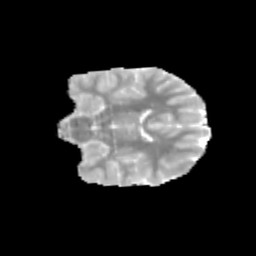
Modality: MD
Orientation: coronal
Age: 11
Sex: male
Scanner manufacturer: siemens
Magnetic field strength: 3 T
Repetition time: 3.8 s
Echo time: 0.07 s